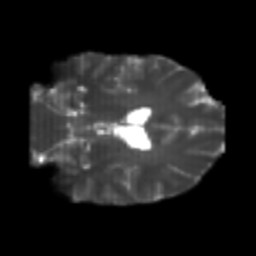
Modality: T2w
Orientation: coronal
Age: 26
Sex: male
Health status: healthy
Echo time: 0.074 s